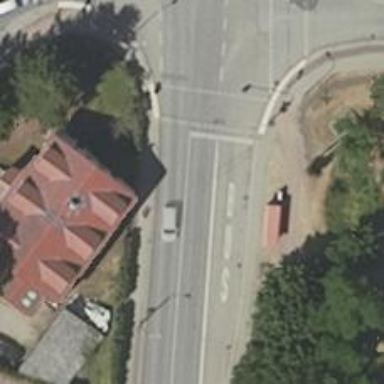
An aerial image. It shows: Secondary road with asphalt surface and sidewalks on both sides.